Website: lowes
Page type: billing-address
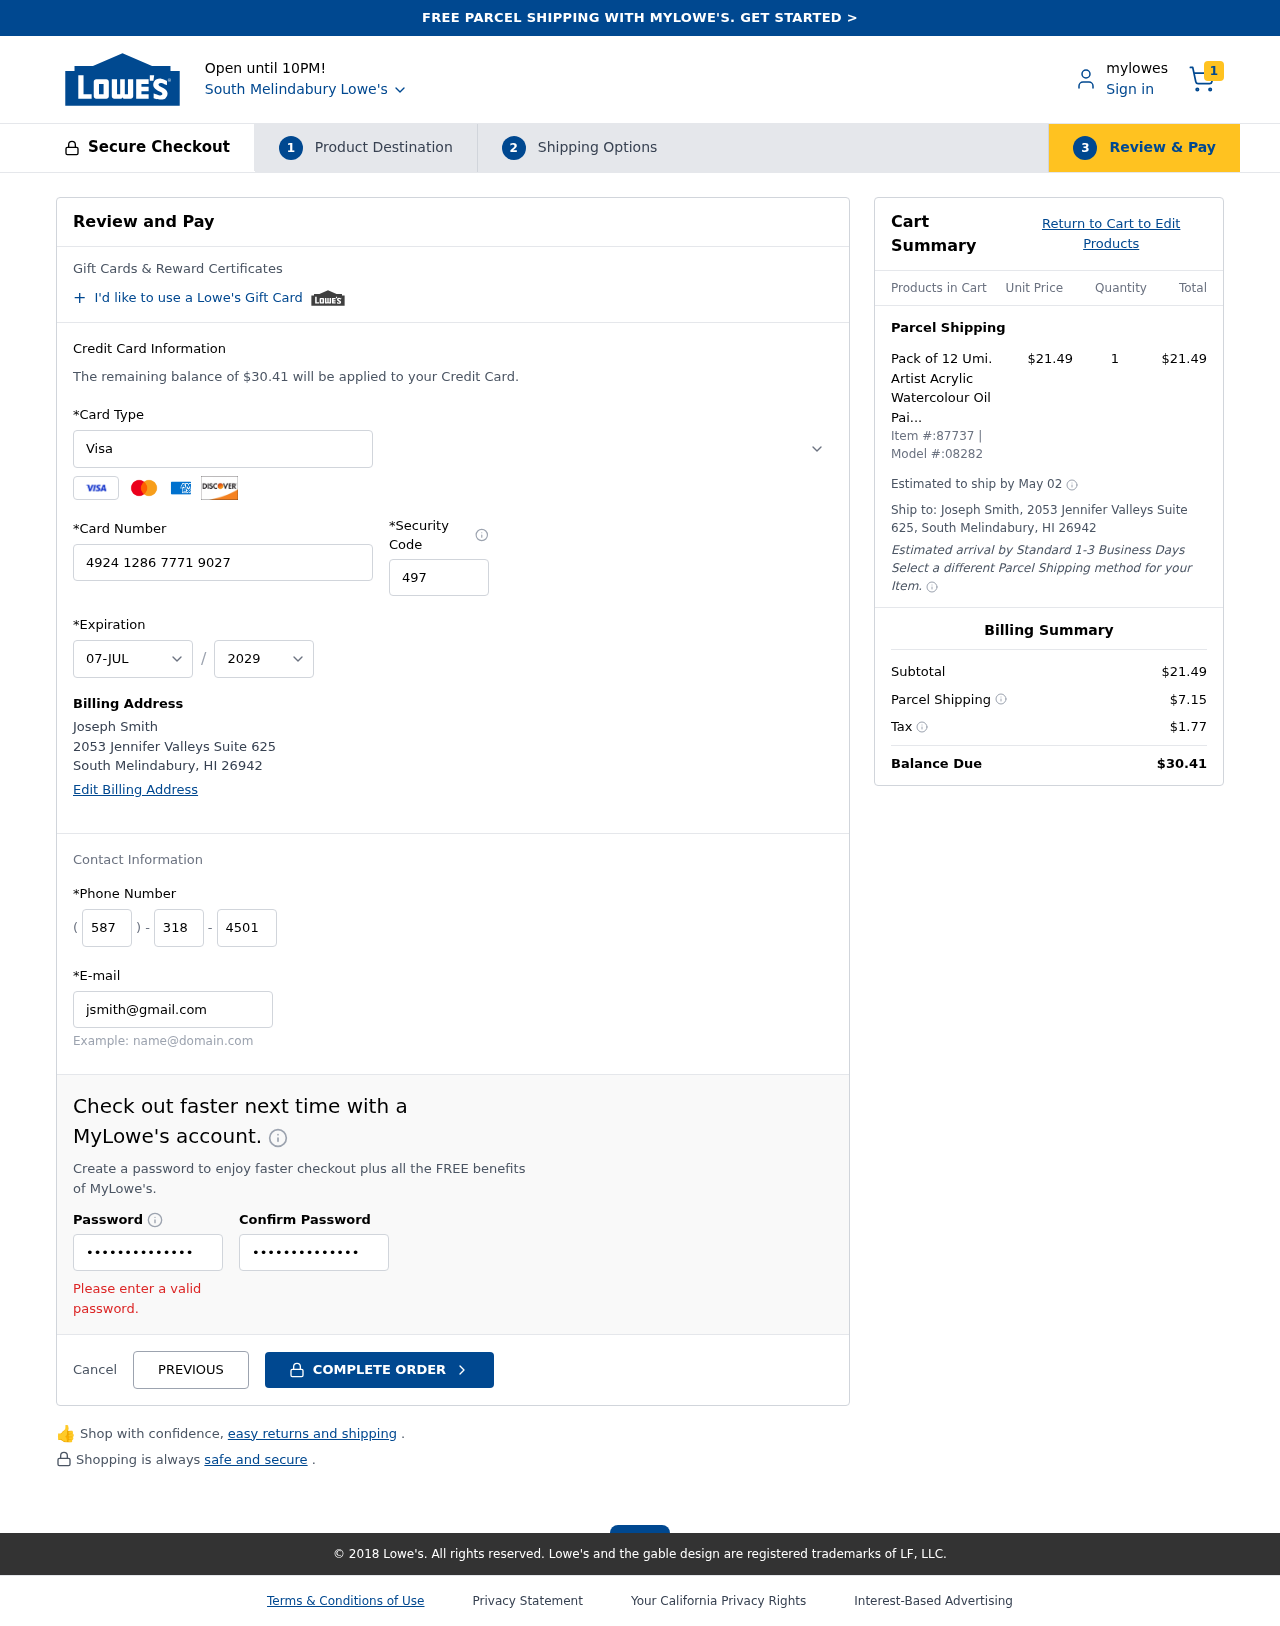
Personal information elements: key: PII_CARD_CVV
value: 497
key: PII_CARD_EXPIRY_MONTH
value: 07
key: PII_CARD_EXPIRY_YEAR
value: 29
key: PII_CARD_NUMBER
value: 4924 1286 7771 9027
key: PII_CARD_TYPE
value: Visa
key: PII_CITY
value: South Melindabury
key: PII_CITY_STATE_ZIP
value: South Melindabury, HI 26942
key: PII_EMAIL
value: jsmith@gmail.com
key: PII_FULLNAME
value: Joseph Smith
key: PII_PHONE_AREA
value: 587
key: PII_PHONE_PREFIX
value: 318
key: PII_PHONE_SUFFIX
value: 4501
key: PII_STREET
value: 2053 Jennifer Valleys Suite 625
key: PII_FULLNAME2
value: Joseph Smith
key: PII_STREET2
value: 2053 Jennifer Valleys Suite 625
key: PII_CITY_STATE_ZIP2
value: South Melindabury, HI 26942
Product elements: key: PRODUCT1_NAME
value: Pack of 12 Umi. Artist Acrylic Watercolour Oil Painting Brush Set with Palette
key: PRODUCT1_PRICE
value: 21.49
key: PRODUCT1_QUANTITY
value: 1
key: PRODUCT_ITEM_NUMBER
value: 87737
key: PRODUCT_MODEL_NUMBER
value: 08282
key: PRODUCT1_LINE_TOTAL
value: $21.49
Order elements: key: ORDER_NUM_ITEMS
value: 1
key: ORDER_TOTAL
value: $30.41
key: ORDER_SHIPPING_DATE
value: May 02
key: ORDER_SUBTOTAL
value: $21.49
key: ORDER_SHIPPING_COST
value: $7.15
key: ORDER_TAX
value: $1.77